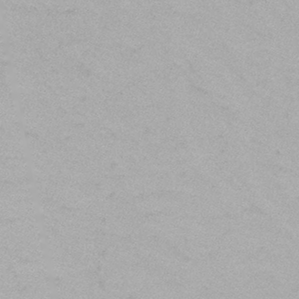
Label: frost